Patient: sex M, age 71
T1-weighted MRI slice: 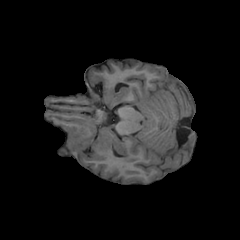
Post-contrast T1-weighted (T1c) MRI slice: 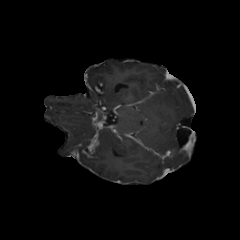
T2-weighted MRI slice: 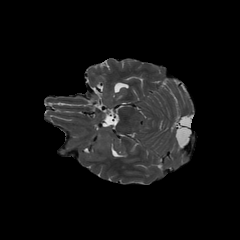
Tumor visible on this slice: yes
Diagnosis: Glioblastoma, IDH-wildtype
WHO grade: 4